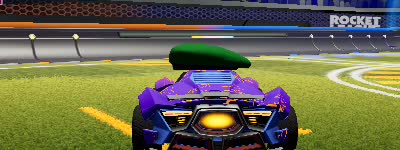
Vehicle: werewolf